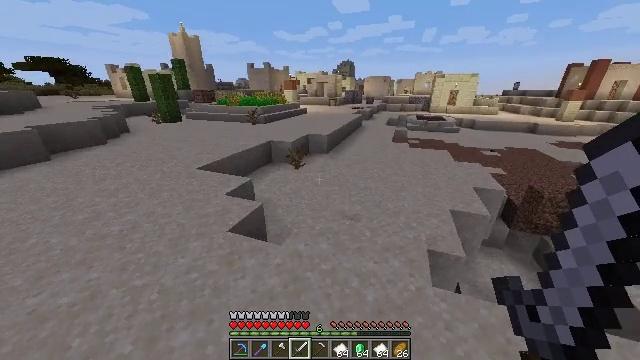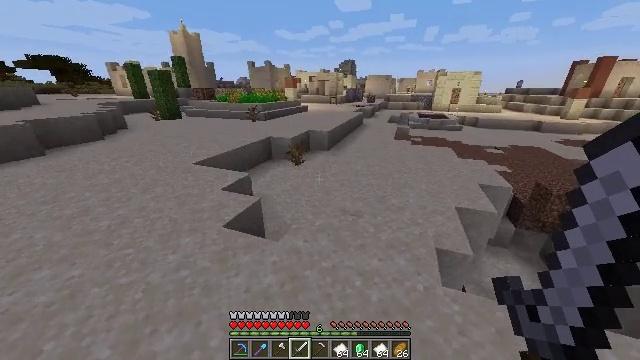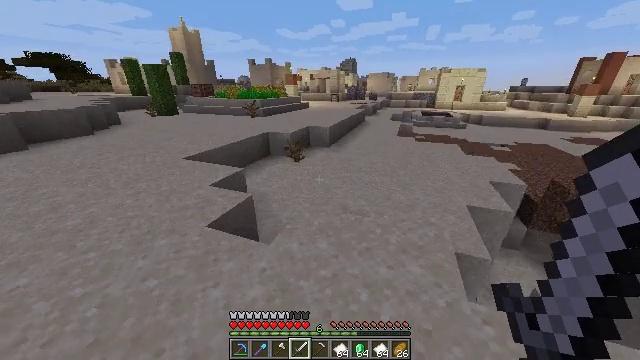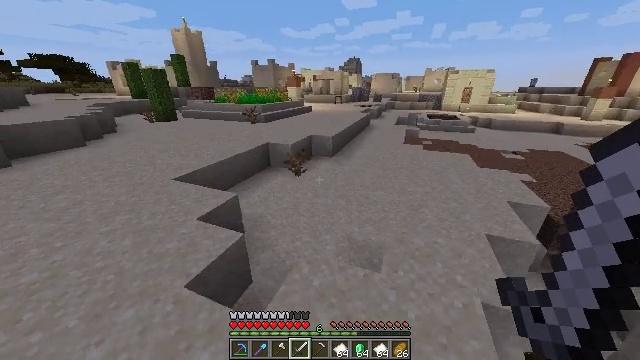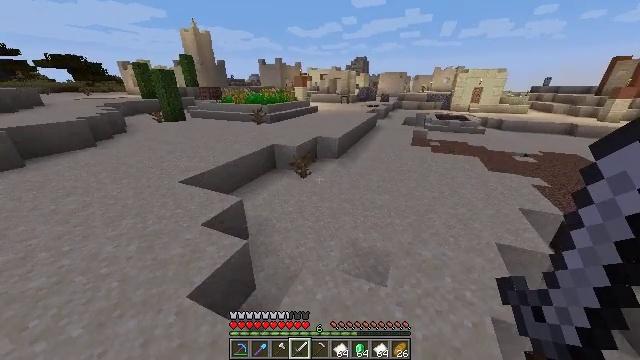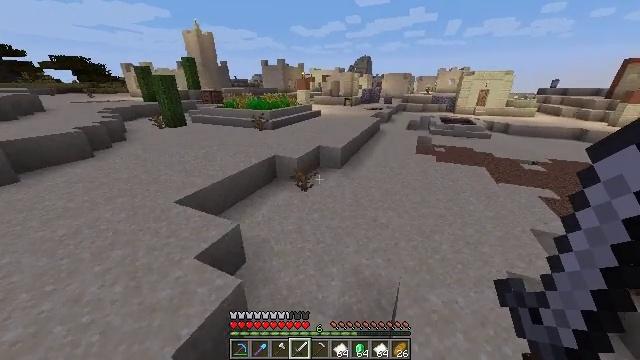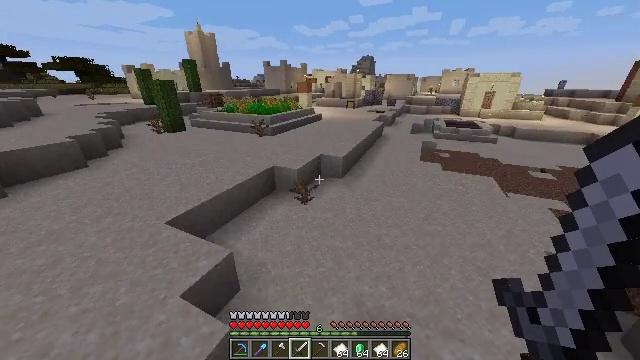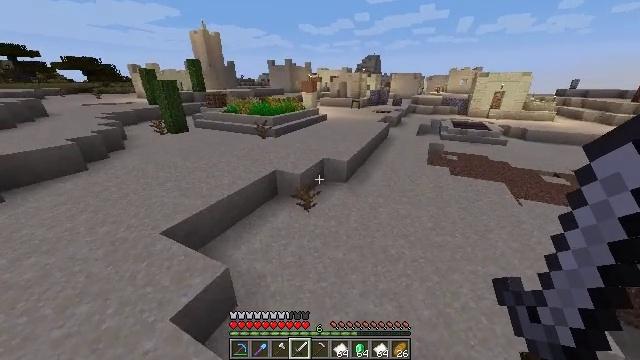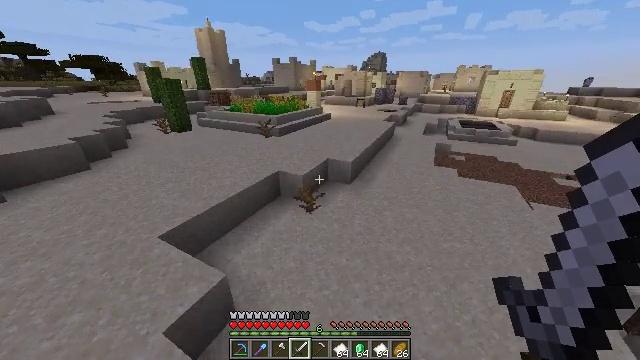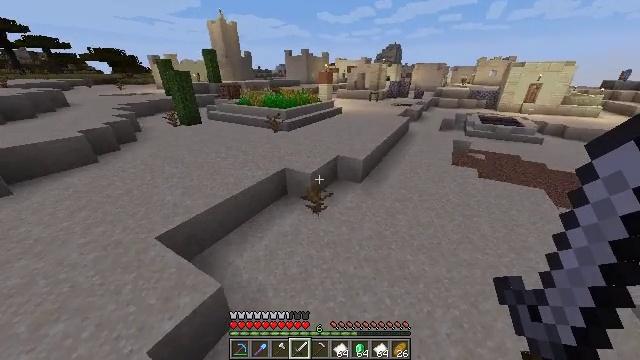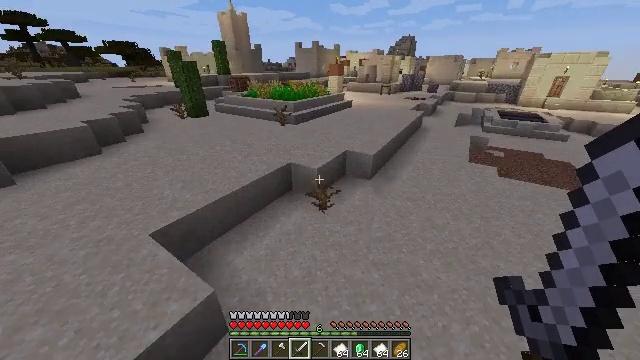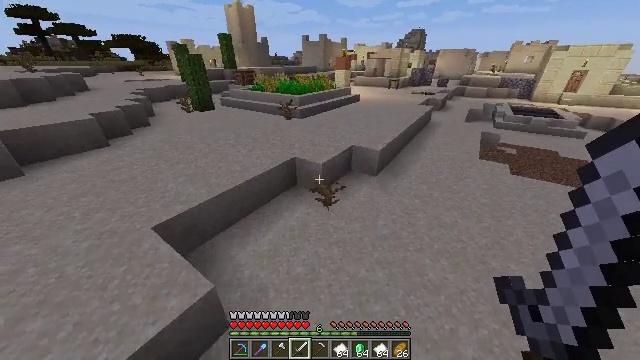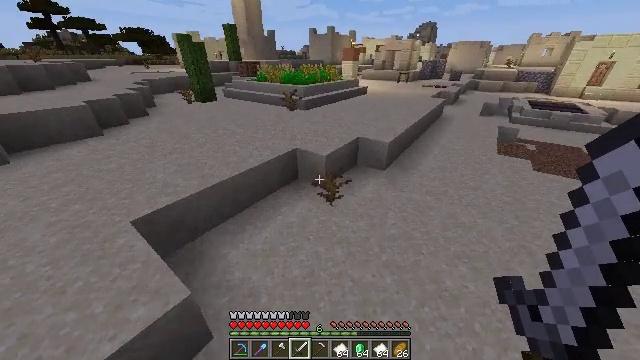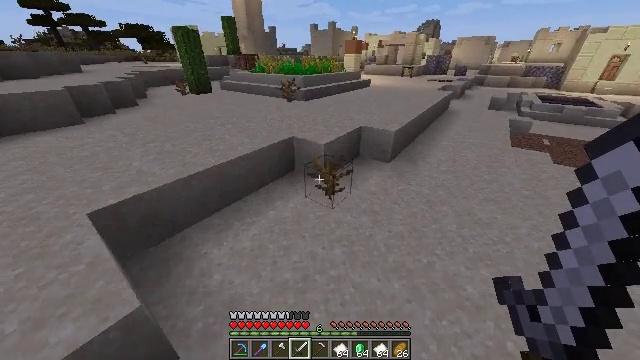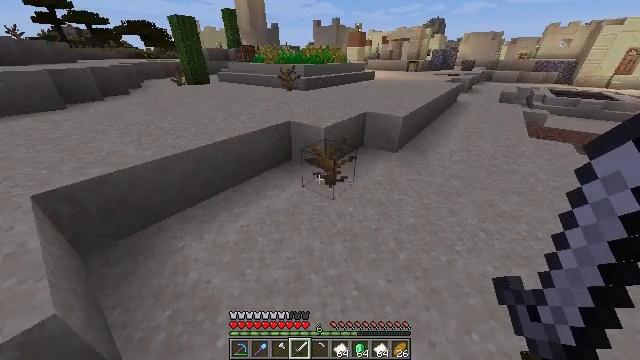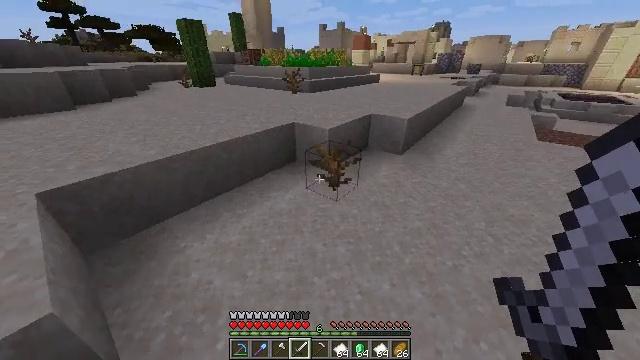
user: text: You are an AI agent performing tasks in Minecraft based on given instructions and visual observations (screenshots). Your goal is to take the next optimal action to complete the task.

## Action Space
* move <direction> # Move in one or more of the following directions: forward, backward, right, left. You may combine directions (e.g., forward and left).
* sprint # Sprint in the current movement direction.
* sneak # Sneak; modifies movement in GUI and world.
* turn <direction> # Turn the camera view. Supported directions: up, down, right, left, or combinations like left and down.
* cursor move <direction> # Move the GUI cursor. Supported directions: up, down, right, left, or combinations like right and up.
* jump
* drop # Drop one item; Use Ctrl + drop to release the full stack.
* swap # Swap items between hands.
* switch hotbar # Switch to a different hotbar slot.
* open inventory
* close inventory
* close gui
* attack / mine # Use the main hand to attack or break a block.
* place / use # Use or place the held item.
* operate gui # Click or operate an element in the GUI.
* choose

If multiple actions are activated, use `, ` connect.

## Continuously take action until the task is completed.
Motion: motion action
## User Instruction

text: Break the dead bush for sticks.
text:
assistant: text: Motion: move forward, sprint, jump
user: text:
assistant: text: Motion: move forward, sprint, jump
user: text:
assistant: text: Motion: move forward, sprint, jump
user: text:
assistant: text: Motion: move forward, sprint, turn left, jump
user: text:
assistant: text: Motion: move forward, sprint, jump
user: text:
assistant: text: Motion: move forward, sprint, jump
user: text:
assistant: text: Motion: move forward, sprint, turn left, jump
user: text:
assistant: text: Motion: move forward, sprint, turn left, jump
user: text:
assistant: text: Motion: move forward, sprint, turn left and down, jump
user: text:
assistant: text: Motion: move forward, sprint, turn left and down, jump
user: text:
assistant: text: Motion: move forward, sprint, turn left and down
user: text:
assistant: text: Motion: move forward, turn left
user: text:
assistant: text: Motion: move forward
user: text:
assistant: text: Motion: move forward
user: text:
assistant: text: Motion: move forward, turn left
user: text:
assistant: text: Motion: move forward, attack / mine
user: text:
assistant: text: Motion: attack / mine
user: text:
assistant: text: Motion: attack / mine
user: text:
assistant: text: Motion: turn up, attack / mine
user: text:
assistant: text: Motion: no_op
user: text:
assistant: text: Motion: no_op